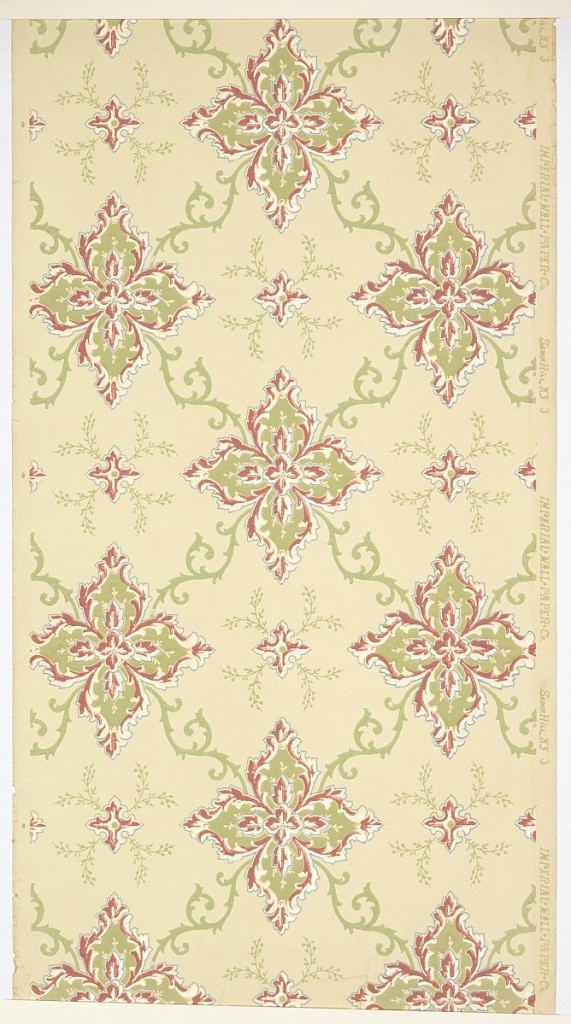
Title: Ceiling paper
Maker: Imperial Wallcoverings Inc., American, founded 1901
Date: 1905–1915
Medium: Machine-printed paper
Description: On cream-yellow ground, treillage of green vines attached to large four-leafed flowers in green and terracotta; in between there are small cross-shaped motifs with small green fronds.